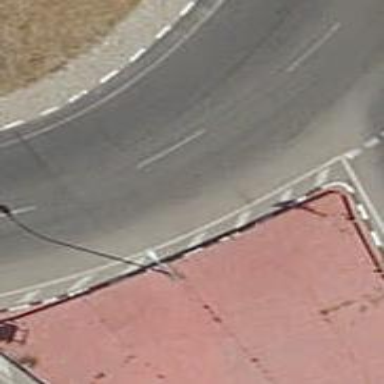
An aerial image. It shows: Asphalt road marked as trunk highway leading to roundabout.